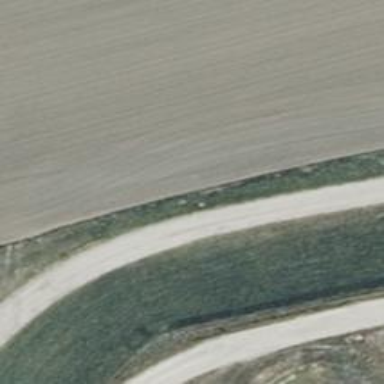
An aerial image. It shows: Dirt track with grade 3 tracktype.